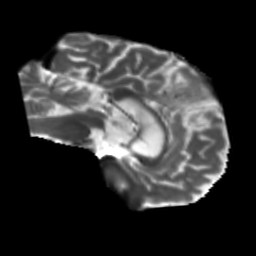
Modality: T2w
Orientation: sagittal
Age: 58
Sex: male
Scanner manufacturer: siemens
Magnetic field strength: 3 T
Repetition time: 5.25 s
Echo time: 0.08 s